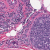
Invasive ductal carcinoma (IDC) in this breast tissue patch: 0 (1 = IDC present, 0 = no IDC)